Question: I have images that I'd like to come to front when clicking on them. I need to keep the others in their relative positions and order the same. Not sure a good way in which to do this. I attached an image that should help you further understand what I mean below:

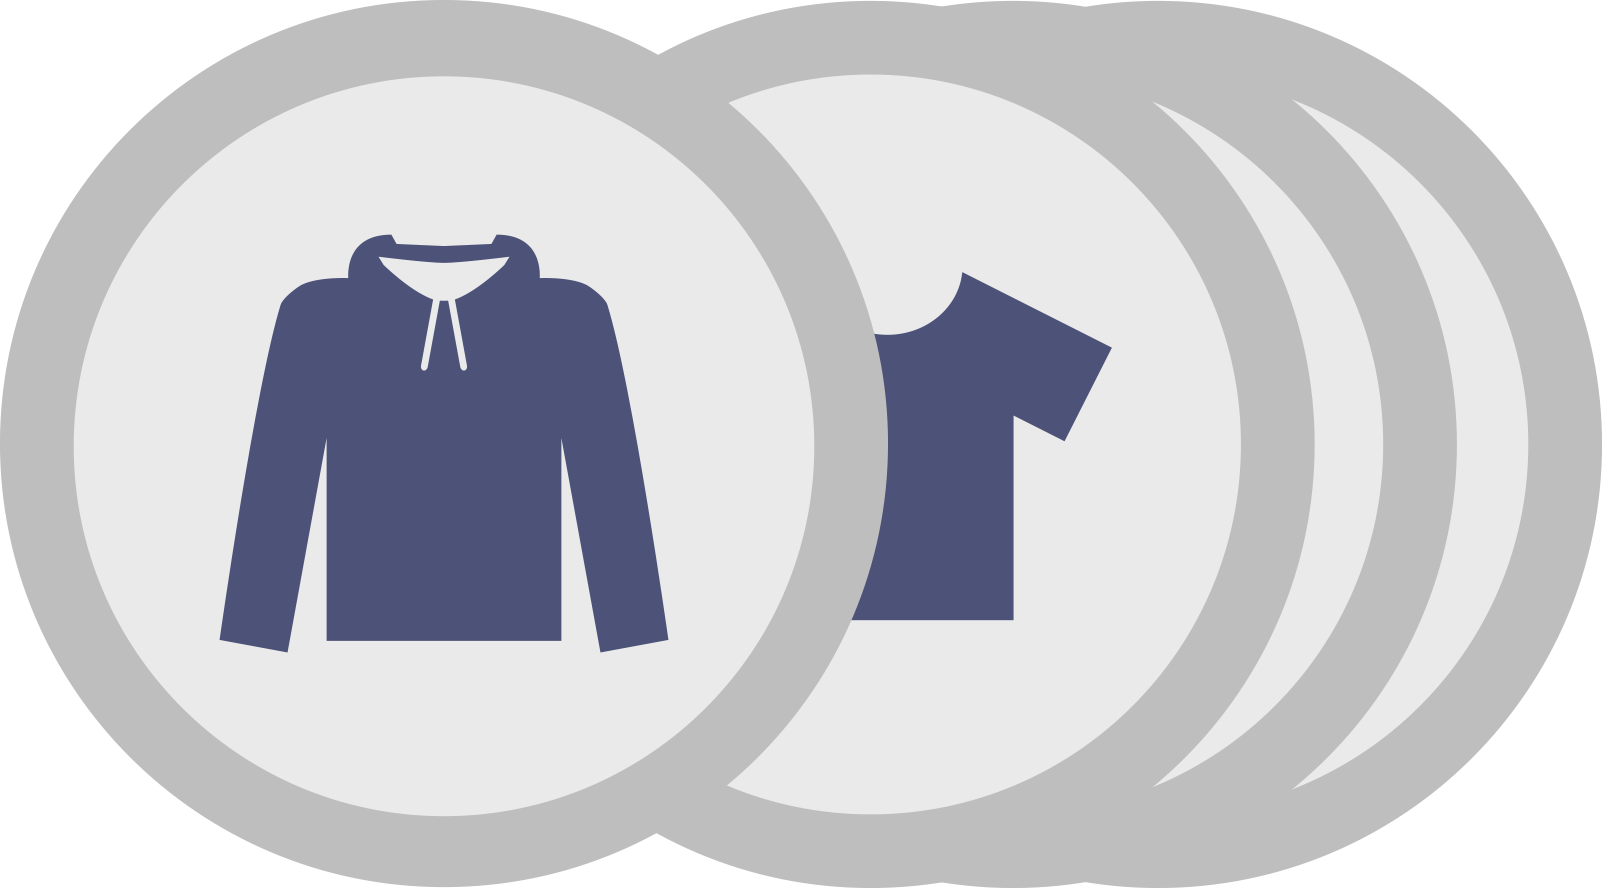
Answer: Use code as below: set 'z-index' onclick 'img'
'''
function myFunction(x) {
var elem = document.querySelectorAll(".img");
for(var i=0;i<elem.length;i++){
elem[i].style.zIndex = -1*i;
}
x.style.zIndex='2';
}
'''
'''
.img{
width:100px;
height:100px;
position: absolute;
border:2px solid black;
}
.img:nth-child(1) {
left:75px;
z-index:1;
}
.img:nth-child(2) {
left:150px;
z-index:-1;}
.img:nth-child(3) {
left:225px;
z-index:-2;}
.img:nth-child(4) {
left:300px;
z-index:-3;}
'''
'''
<img src="https://i.stack.imgur.com/3mG2d.jpg" onclick="myFunction(this)" class="img"/>
<img src="https://i.stack.imgur.com/3mG2d.jpg" onclick="myFunction(this)" class="img"/>
<img src="https://i.stack.imgur.com/3mG2d.jpg" onclick="myFunction(this)" class="img"/>
<img src="https://i.stack.imgur.com/3mG2d.jpg" onclick="myFunction(this)" class="img"/>
'''